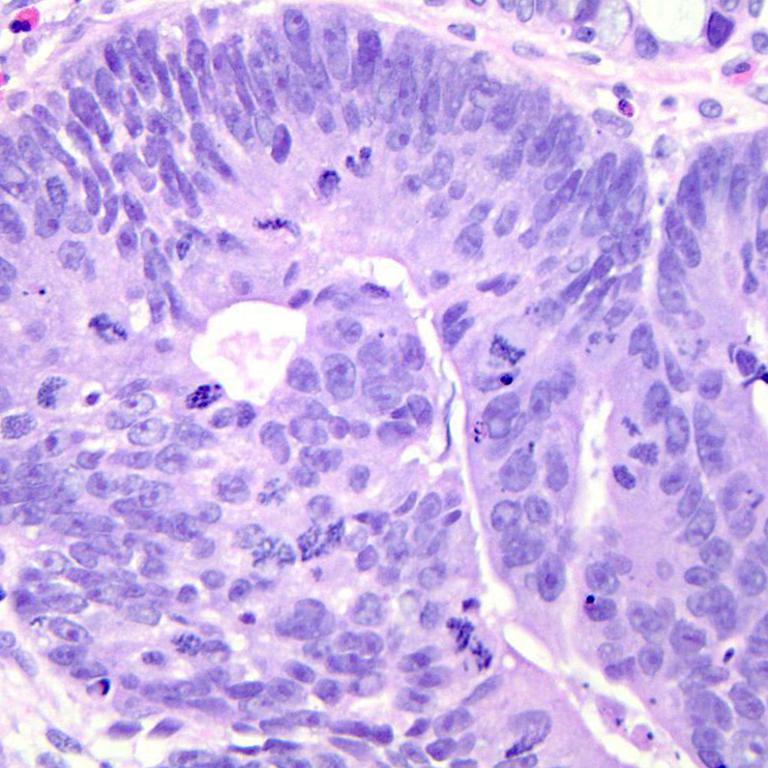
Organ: colon
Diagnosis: adenocarcinomas